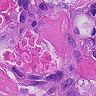
Metastatic tissue present: yes